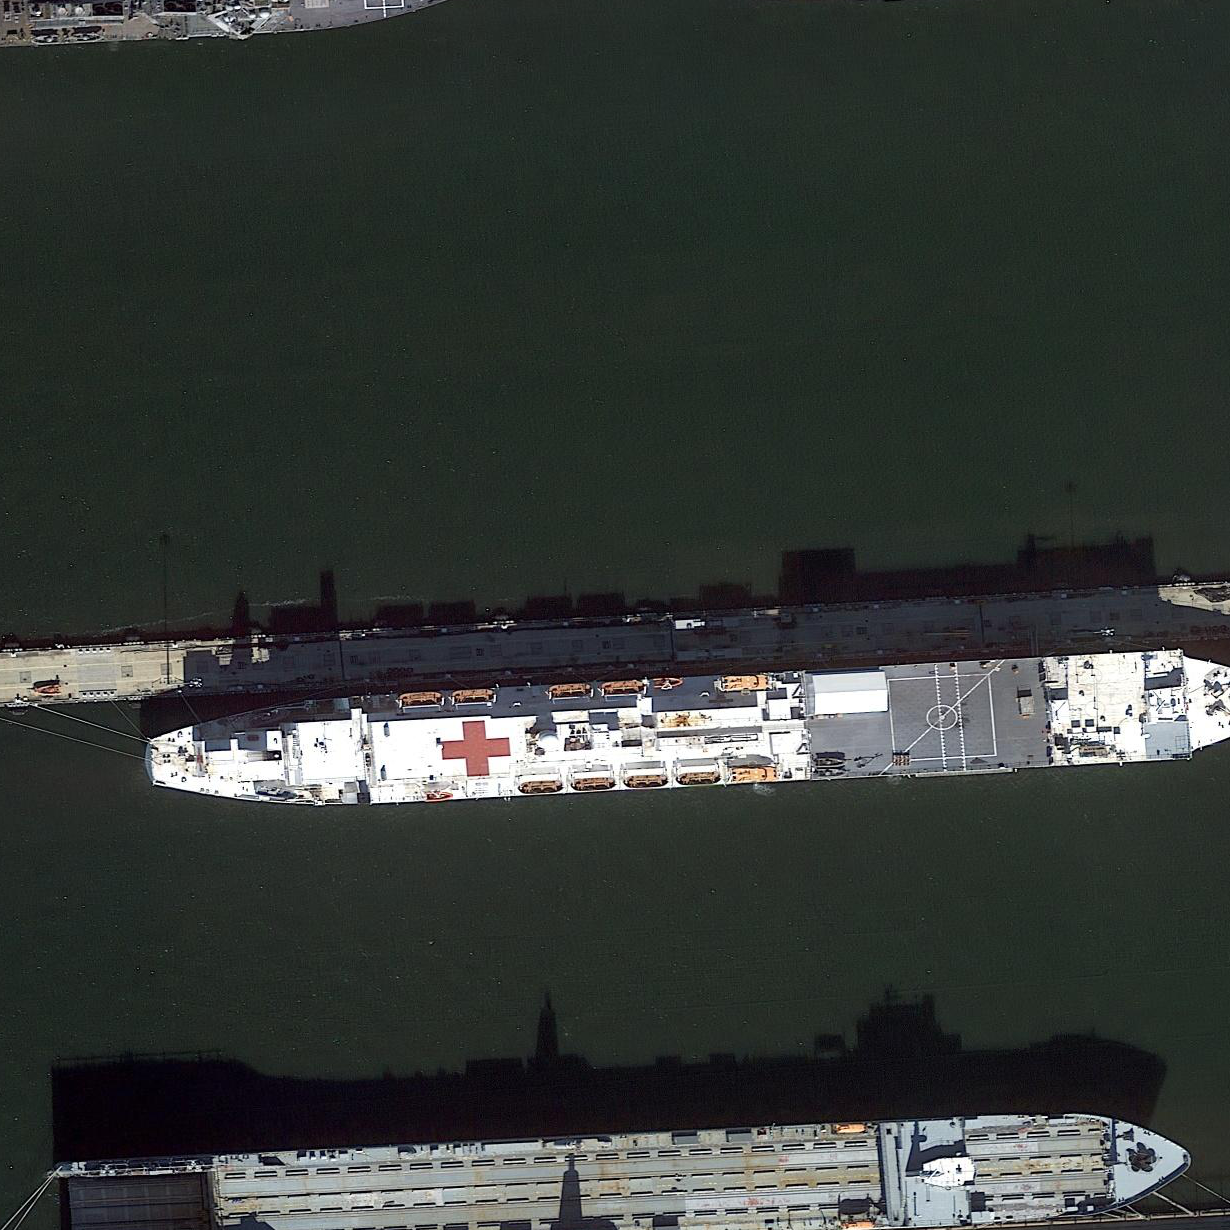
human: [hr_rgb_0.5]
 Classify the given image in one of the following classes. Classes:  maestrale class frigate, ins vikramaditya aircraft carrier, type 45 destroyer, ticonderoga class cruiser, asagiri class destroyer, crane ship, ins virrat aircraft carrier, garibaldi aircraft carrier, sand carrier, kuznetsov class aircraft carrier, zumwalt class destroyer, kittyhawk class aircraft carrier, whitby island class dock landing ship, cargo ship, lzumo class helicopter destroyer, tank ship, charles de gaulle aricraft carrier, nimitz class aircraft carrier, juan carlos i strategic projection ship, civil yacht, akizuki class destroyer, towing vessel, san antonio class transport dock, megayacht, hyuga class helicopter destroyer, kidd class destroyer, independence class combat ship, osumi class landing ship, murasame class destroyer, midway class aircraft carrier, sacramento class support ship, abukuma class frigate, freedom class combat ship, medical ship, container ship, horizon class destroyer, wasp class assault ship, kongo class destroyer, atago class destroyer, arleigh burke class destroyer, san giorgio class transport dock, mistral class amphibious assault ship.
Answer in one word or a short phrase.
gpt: Medical ship